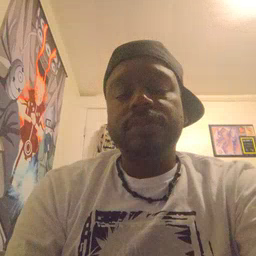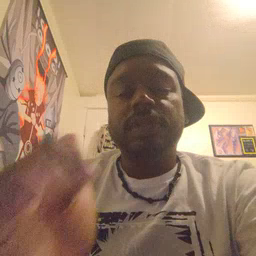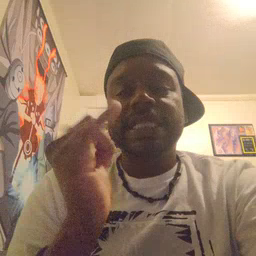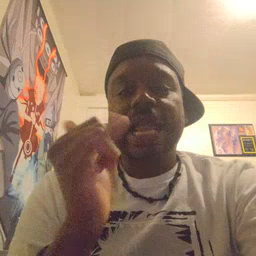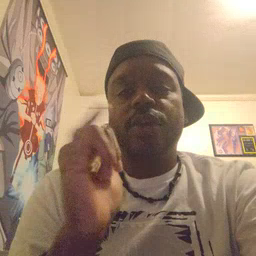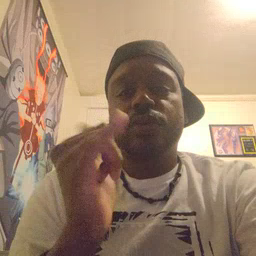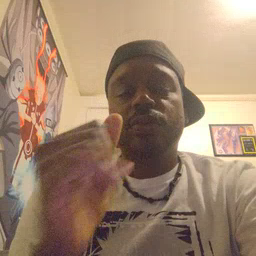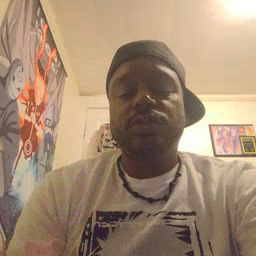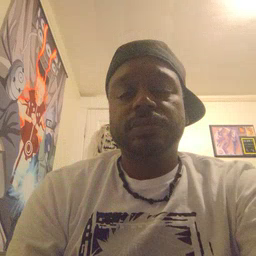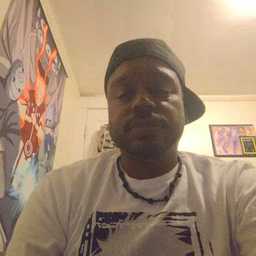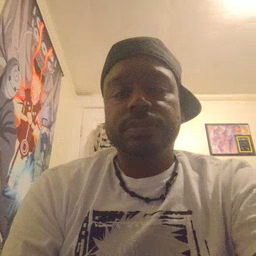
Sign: yellow